Field crop: maize
Growth stage: 2
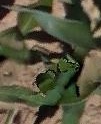
Species: maize